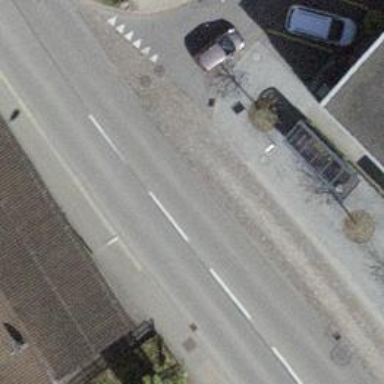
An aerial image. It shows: Bus stop with stop position for public transport.